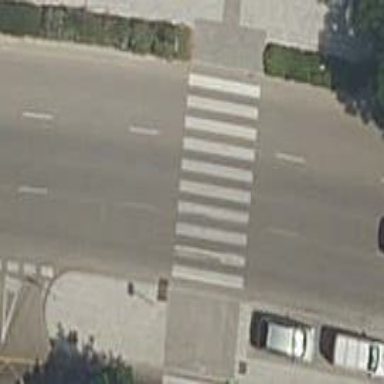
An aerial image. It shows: Uncontrolled road crossing.